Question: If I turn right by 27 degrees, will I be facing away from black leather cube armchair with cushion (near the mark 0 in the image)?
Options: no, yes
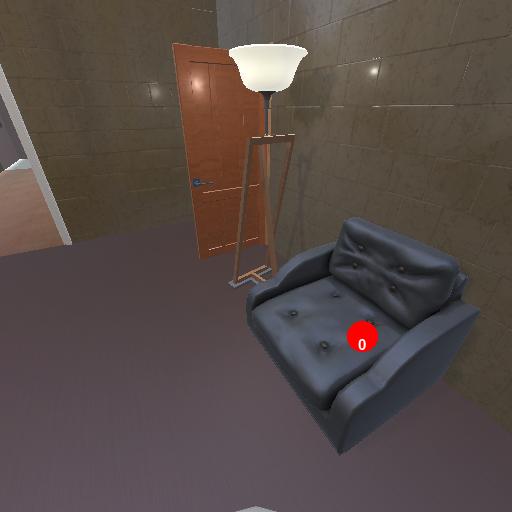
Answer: no